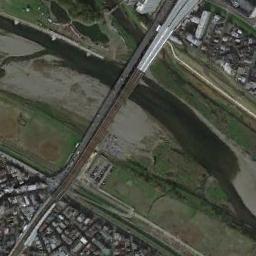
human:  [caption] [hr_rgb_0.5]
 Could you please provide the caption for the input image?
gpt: There are two bridges over the water and land between many buildings .

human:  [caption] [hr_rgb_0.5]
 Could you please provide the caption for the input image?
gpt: Two parallel bridges connect the land on both sides of the slender river  The river is lined with long green river banks and many buildings on the land .

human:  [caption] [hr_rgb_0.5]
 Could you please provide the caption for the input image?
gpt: A bridge built on a dark green river and the flood bed of the river and the residential area on both sides of the river .

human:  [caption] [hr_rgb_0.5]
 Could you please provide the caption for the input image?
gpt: There are two parallel bridges, And the color of the water is dark green .

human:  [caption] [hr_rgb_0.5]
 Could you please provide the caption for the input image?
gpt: There are many buildings beside the bridge .